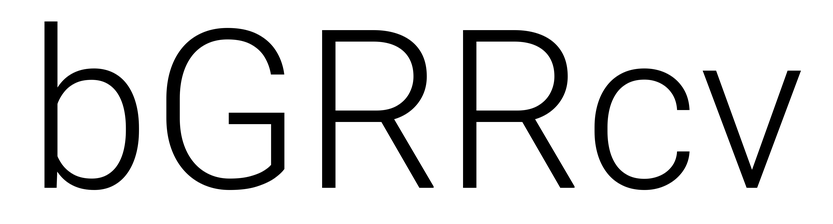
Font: Roboto_Light